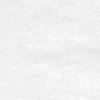
Label: no_change